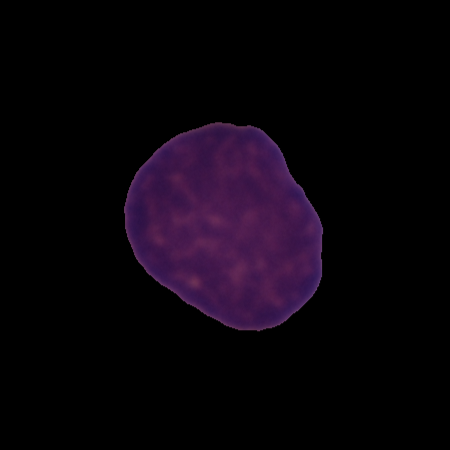
Label: cancer